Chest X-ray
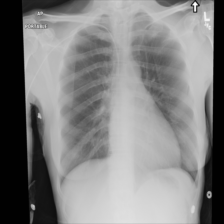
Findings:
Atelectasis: negative
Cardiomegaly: negative
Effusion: negative
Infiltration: negative
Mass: negative
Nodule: negative
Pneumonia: negative
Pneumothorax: negative
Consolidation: negative
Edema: negative
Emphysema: negative
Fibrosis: negative
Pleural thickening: negative
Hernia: negative